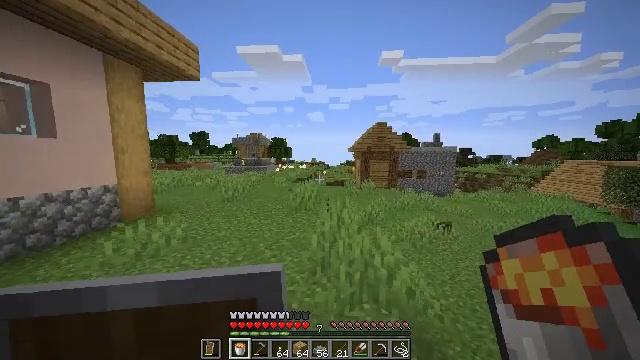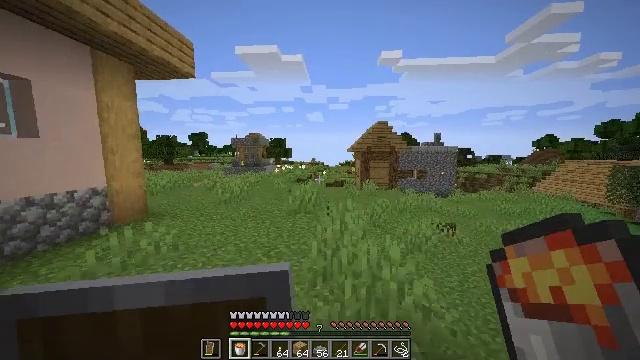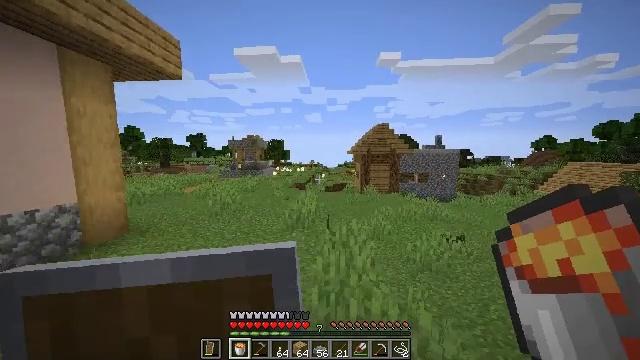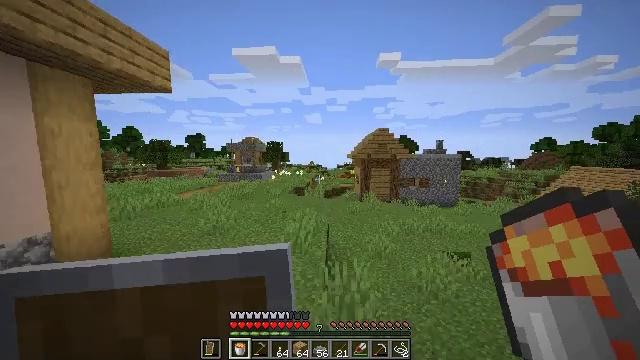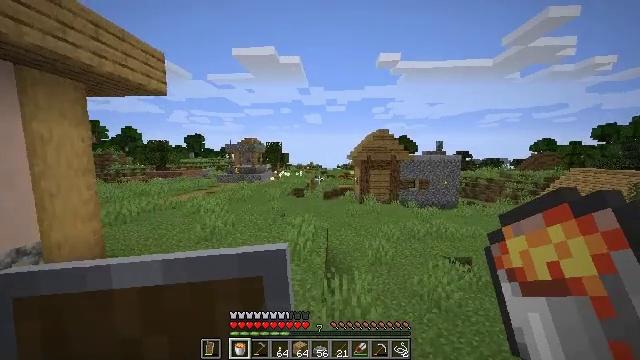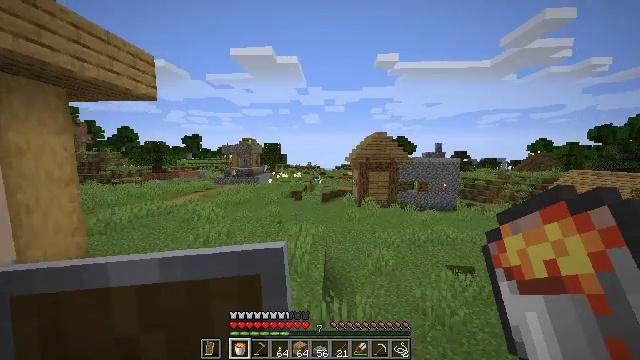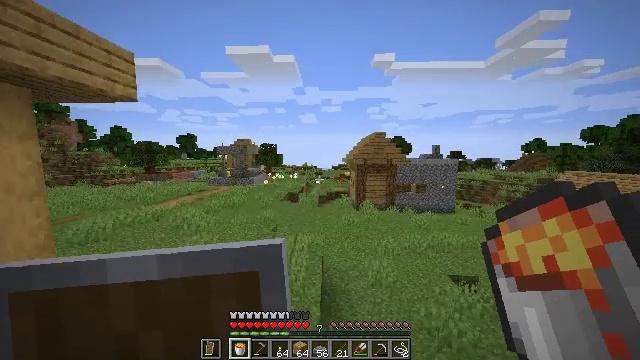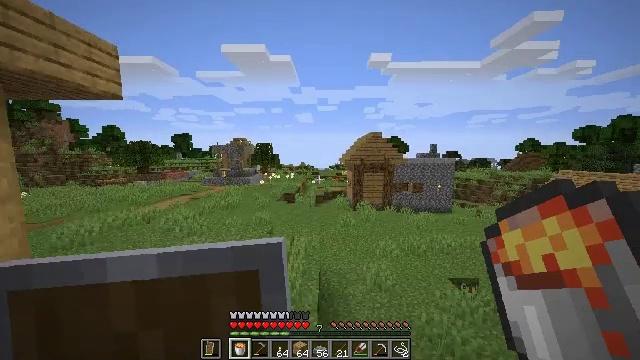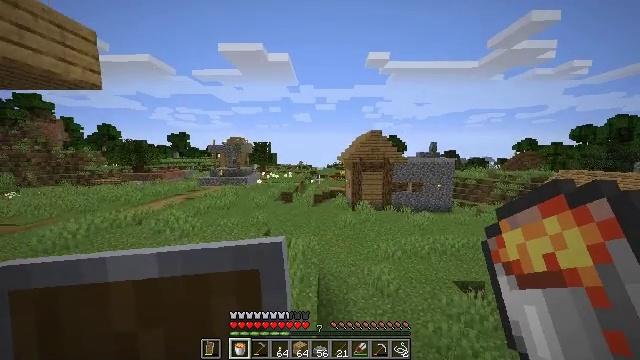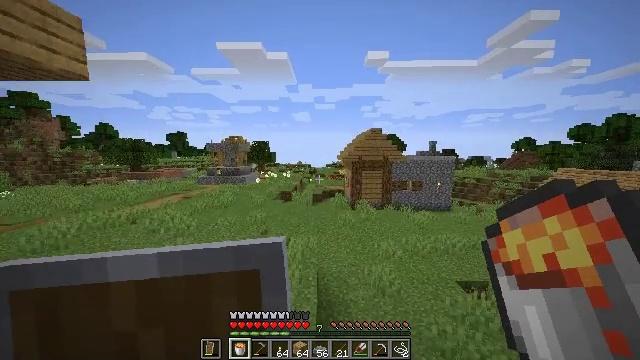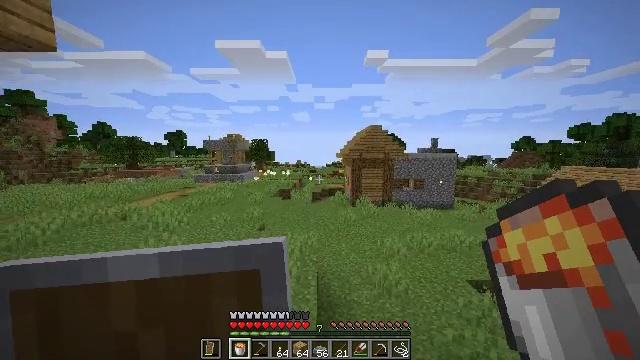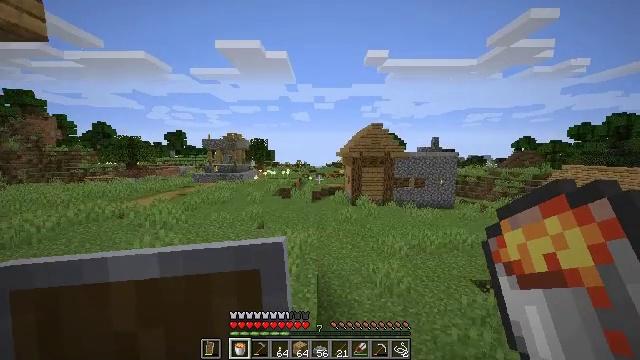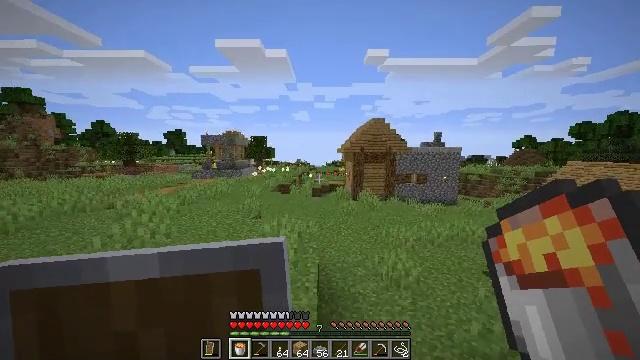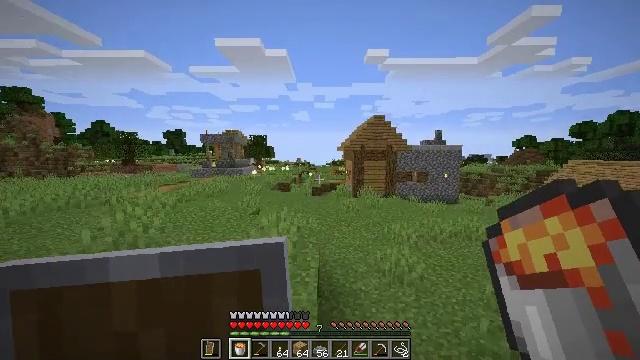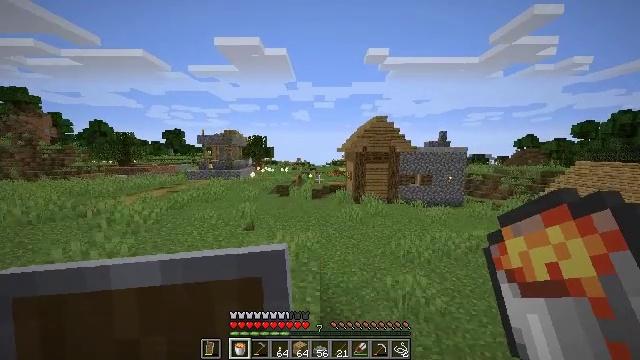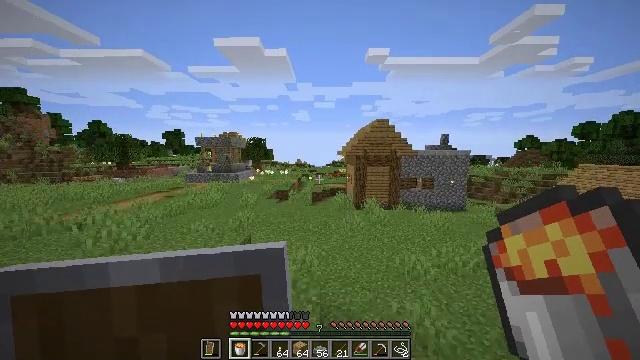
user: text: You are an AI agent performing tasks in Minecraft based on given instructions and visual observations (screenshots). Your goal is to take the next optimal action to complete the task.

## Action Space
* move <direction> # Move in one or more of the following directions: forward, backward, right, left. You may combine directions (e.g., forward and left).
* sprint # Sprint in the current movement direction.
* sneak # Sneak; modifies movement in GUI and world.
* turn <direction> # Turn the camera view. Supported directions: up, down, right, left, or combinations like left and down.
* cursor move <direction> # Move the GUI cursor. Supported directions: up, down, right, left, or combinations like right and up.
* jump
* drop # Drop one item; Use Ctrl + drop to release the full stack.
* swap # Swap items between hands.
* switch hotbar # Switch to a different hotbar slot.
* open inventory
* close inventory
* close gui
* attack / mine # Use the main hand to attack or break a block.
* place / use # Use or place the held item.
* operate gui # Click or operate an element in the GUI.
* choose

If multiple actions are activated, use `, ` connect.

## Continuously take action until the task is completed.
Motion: motion action
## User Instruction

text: Attack the bell to remove it.
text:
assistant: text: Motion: move forward
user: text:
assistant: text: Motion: move forward, jump
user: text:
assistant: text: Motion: move forward, jump
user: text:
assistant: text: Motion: move forward, jump
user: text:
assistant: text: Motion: move forward, jump
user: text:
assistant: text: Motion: move forward, jump
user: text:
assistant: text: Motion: move forward, jump
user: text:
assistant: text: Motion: move forward, jump
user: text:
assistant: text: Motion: move forward, jump
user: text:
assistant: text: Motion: move forward, jump
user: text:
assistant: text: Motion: move forward, jump
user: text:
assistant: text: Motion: move forward, jump
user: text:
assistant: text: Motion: move forward, jump
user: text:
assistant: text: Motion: move forward, jump
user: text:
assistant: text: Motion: move forward, jump
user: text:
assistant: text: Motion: move forward, jump
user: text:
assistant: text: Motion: move forward, jump
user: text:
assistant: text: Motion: move forward, jump
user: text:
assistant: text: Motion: move forward, jump
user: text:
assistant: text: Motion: move forward, jump
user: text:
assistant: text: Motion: move forward, jump
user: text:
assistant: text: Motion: move forward, jump
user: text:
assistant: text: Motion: move forward, jump
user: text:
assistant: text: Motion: move forward, jump
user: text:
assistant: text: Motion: move forward, jump
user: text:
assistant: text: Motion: move forward, jump
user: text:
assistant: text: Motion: move forward, jump
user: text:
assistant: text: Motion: move forward, jump
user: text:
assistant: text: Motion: move forward, jump
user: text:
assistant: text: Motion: move forward, jump